Interaction volume radius: 5 \u00c5
Interaction volume height: 15 \u00c5
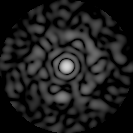
Disorder parameter: 0.8525